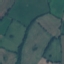
Label: Pasture